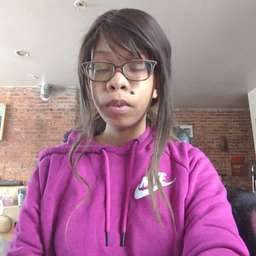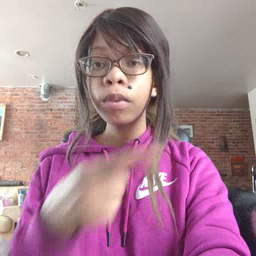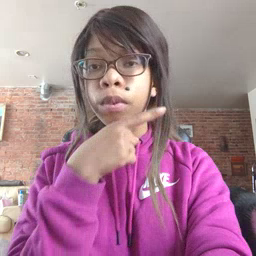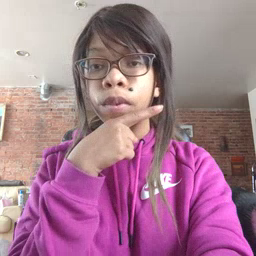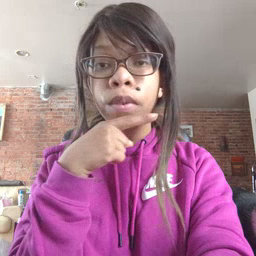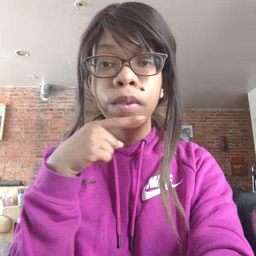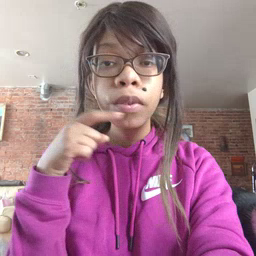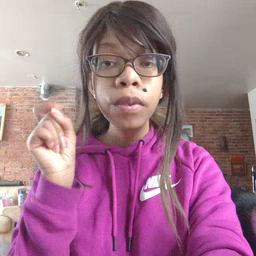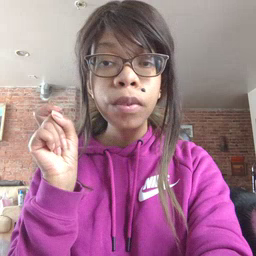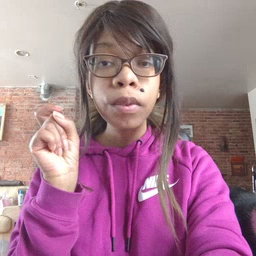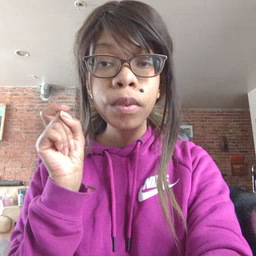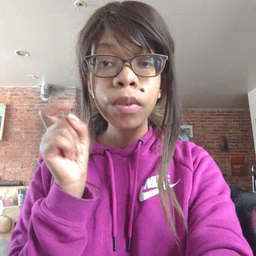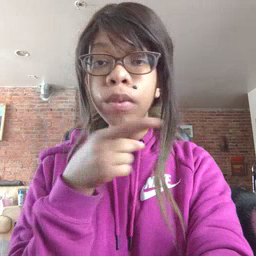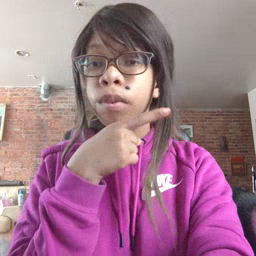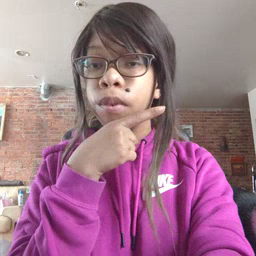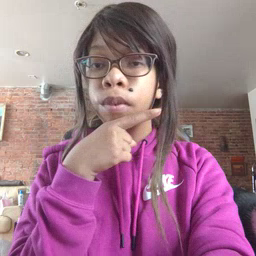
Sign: dry